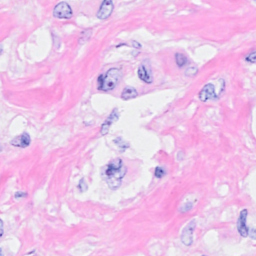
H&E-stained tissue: Breast